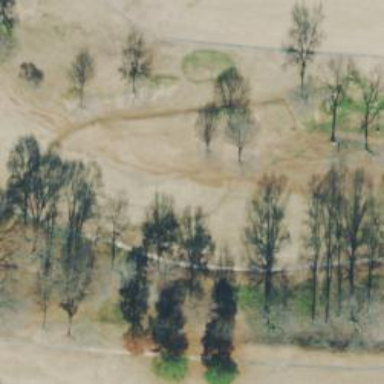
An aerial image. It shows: Golf hole.